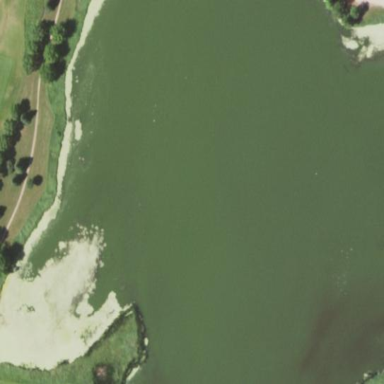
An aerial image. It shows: Lake with natural water.